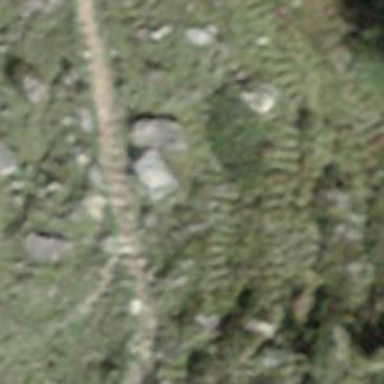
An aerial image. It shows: Gravel track with grade4 track type.